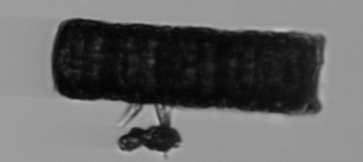
Label: Paralia_sulcata